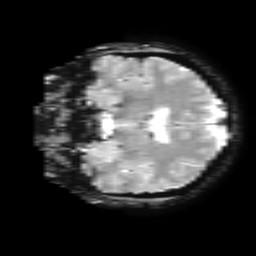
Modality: T2starw
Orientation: coronal
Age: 29
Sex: female
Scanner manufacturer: ge
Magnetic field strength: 3 T
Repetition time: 0.65 s
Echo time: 0.02 s